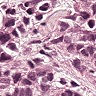
Metastatic tissue present: yes